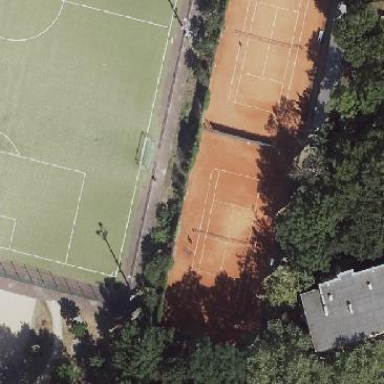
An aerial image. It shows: Clay tennis court on pitch.